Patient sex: M
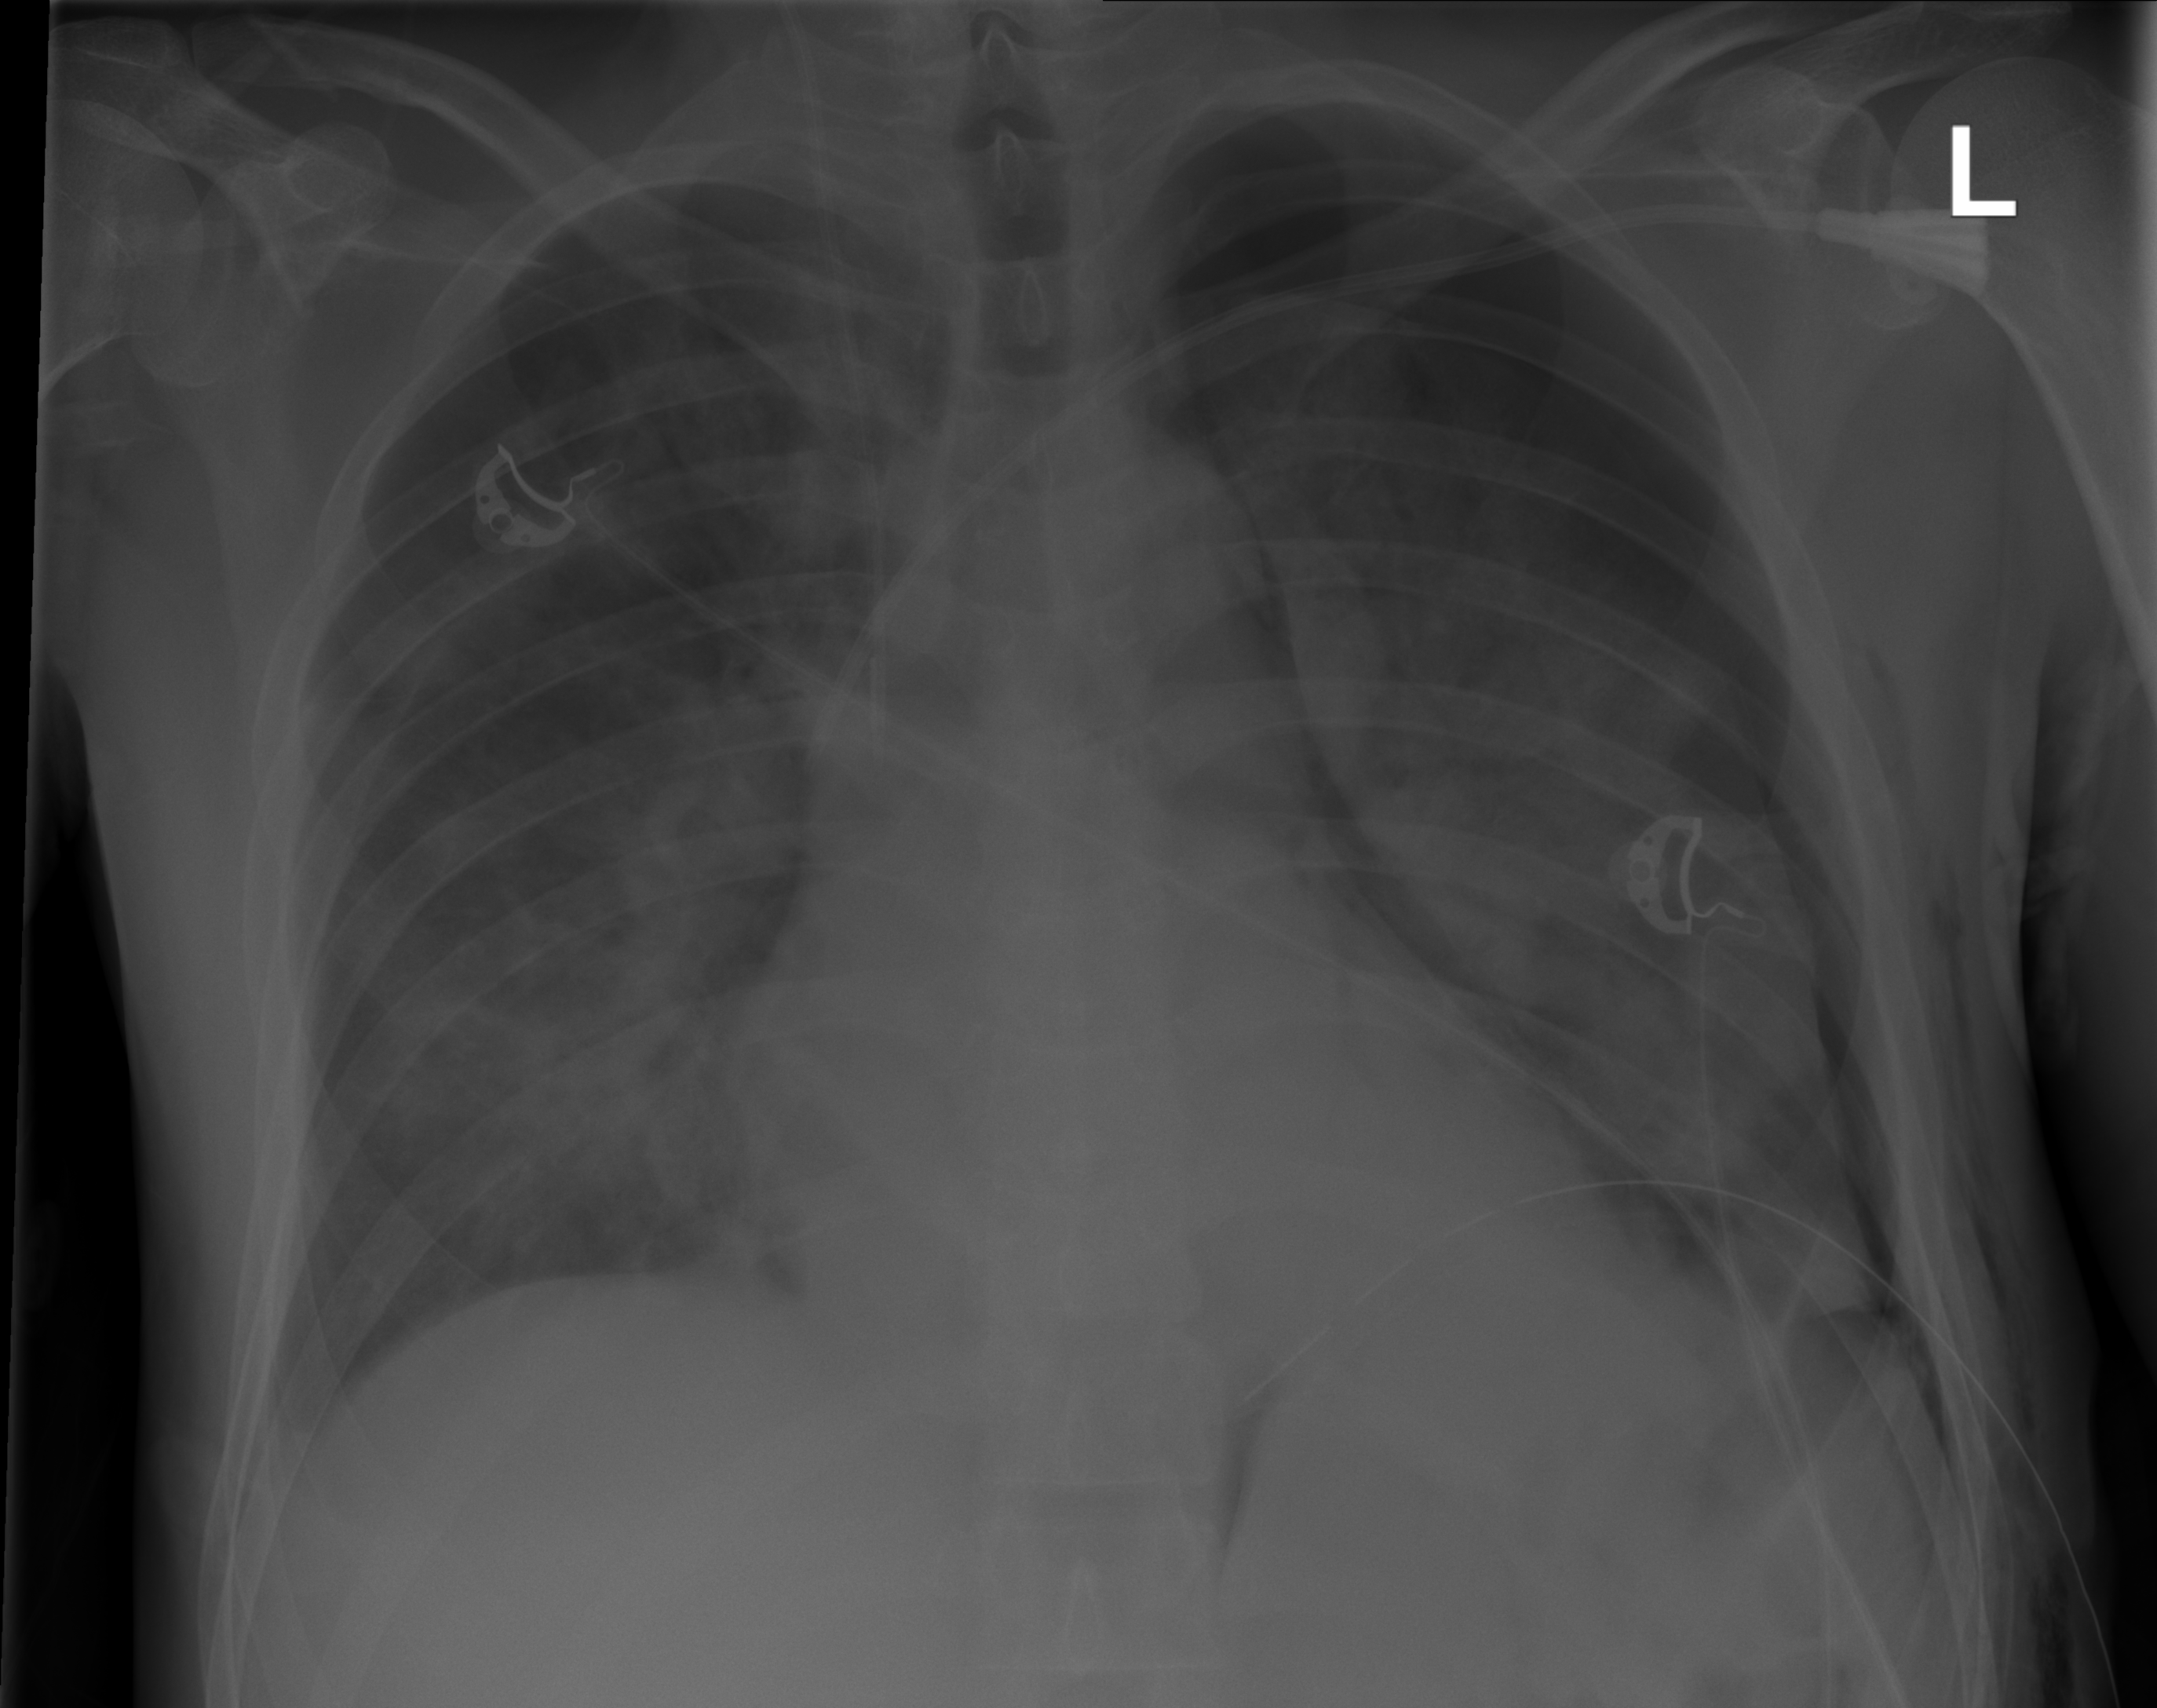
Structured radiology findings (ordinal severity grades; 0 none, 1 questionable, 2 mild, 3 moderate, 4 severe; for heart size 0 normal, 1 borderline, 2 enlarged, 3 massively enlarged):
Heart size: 0
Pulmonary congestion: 2
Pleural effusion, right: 2
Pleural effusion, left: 0
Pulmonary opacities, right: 2
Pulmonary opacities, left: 1
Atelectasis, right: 0
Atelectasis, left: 4